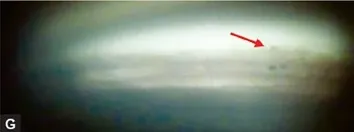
Gonioscopy. Showing a heavy trabecular meshwork pigmentation on both eyes (arrows).
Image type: ophthalmic_imaging (gonioscopy)